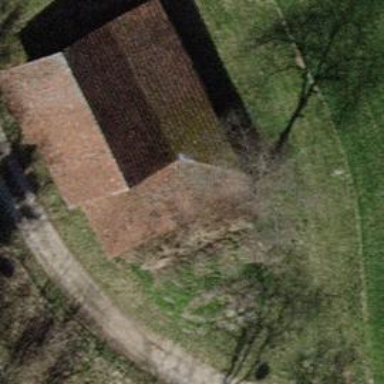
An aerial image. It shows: Shed.